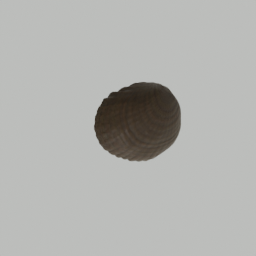
Label: animals